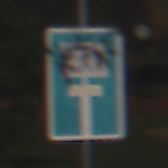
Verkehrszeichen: SackgasseFussgaengerDurchlaessig
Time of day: Night
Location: Outdoor (Nature)
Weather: Clear
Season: NotSpecified
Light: Natural